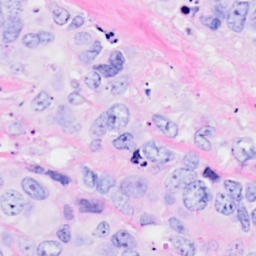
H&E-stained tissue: Breast